Question: Since I don't have a machine to test this I kindly need your help here.
- If I assign 'L.head = NULL' will the 'L' gets empty because there is
no 'head' ?- If I assign 'L.head = L.next.next'(3rd node) the previous two nodes
will be as a Garbage Collector (assuming using Java) correct?
My attempt to write a method 'cutToInteger' for the photo below is the following, correct it if I'm wrong:
'''
void cutToInteger (IntSLList L , int n){
IntSLList tmp =L.head ;
while( tmp != NULL || !tmp.into.equals(n)){
tmp=tmp.next;
}
L.head = tmp;
}
'''
The implementation seems easy but the logic of the nodes becoming a garbage data to get removed always confuses me.

UPDATE: Here is the Question for the above screenshot
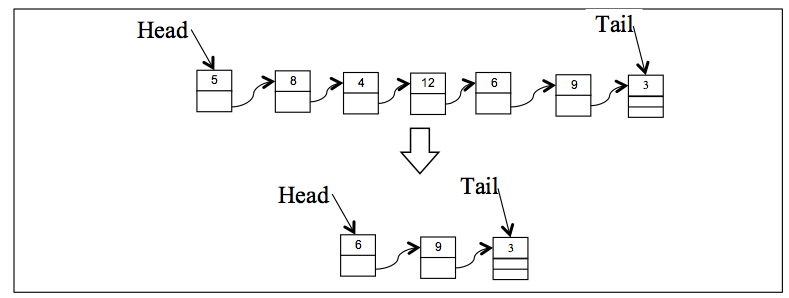
Answer: 1. in your loop it should be && operator rather than || ,otherwise it always will stop only at the end of the link.
2. n is int, so you have to use ==\!= operators for compare it with other int.
the method should be something like :
'''
void cutToInteger (IntSLList L , int n){
IntSLList tmp =L.head;
while( tmp != NULL && tmp.into != n ){
tmp=tmp.next;
}
L.head = tmp;
}
'''